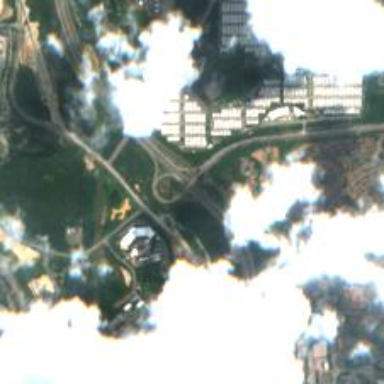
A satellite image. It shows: Motorway junction.